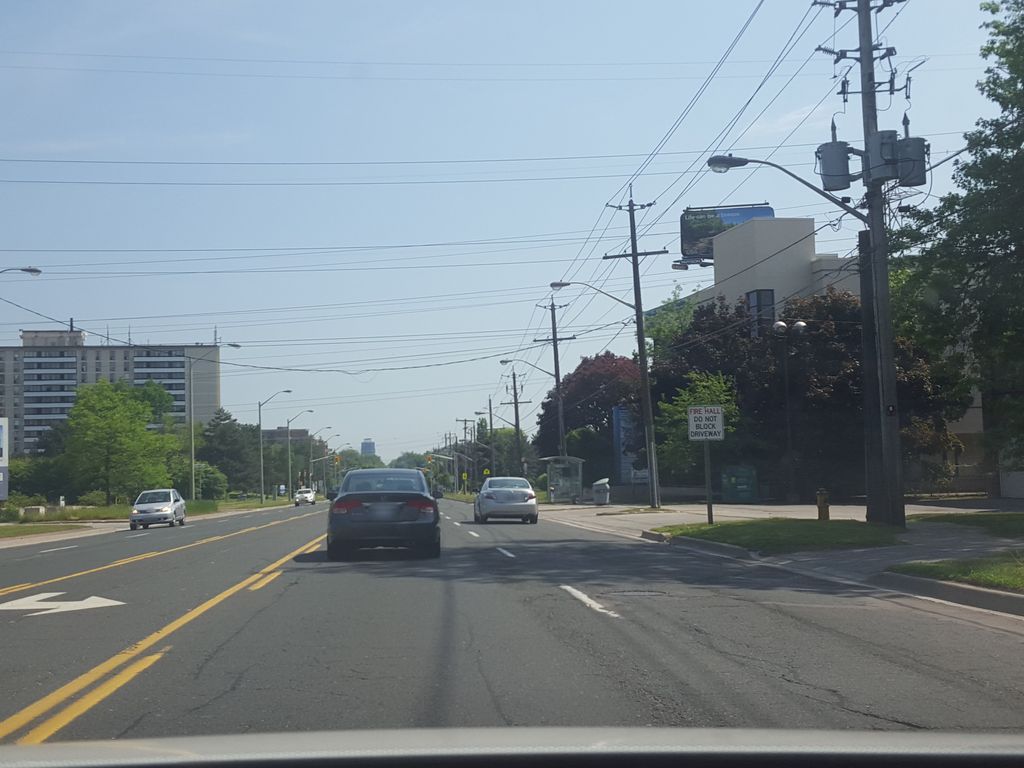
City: toronto